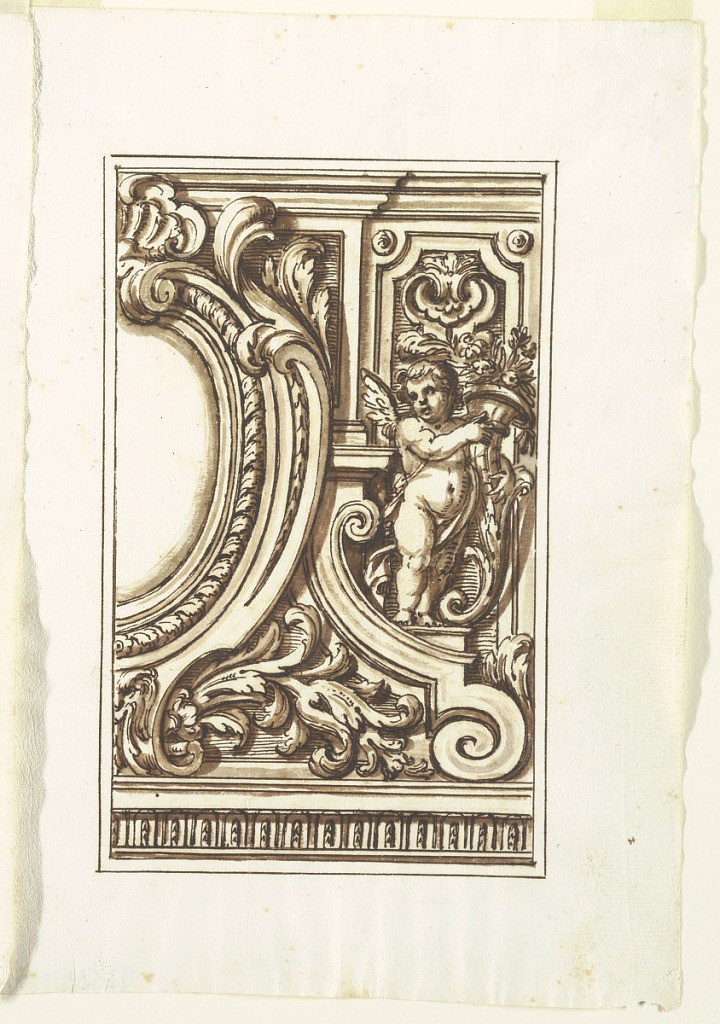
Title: One of a set of twelve projects for the decoration of wall panels, to be placed at a height. Preceded by a title page
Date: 1675-1699
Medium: Pen, brush, sepia
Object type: Drawing
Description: Right side with an angel, carrying a cornucopia